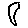
Label: moon